Interaction volume radius: 10 \u00c5
Interaction volume height: 20 \u00c5
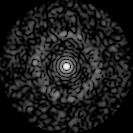
Disorder parameter: 0.8368